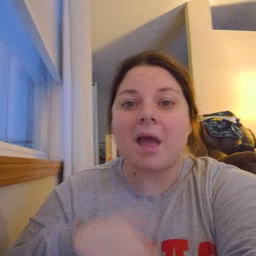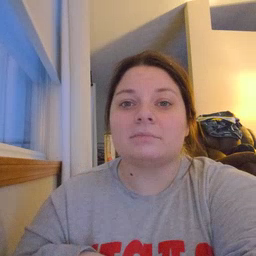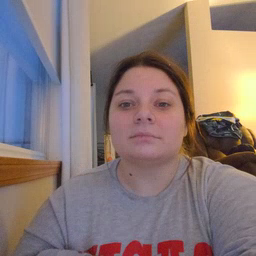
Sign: bath